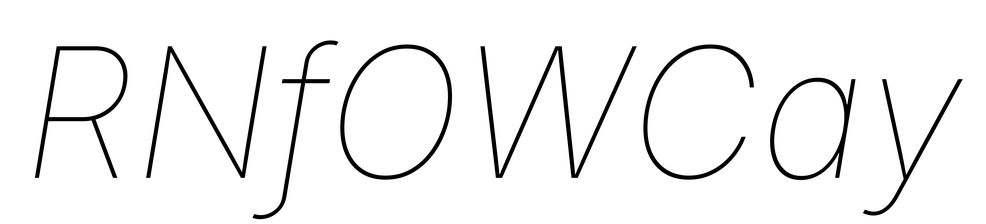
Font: Inter-Italic_Thin_Italic